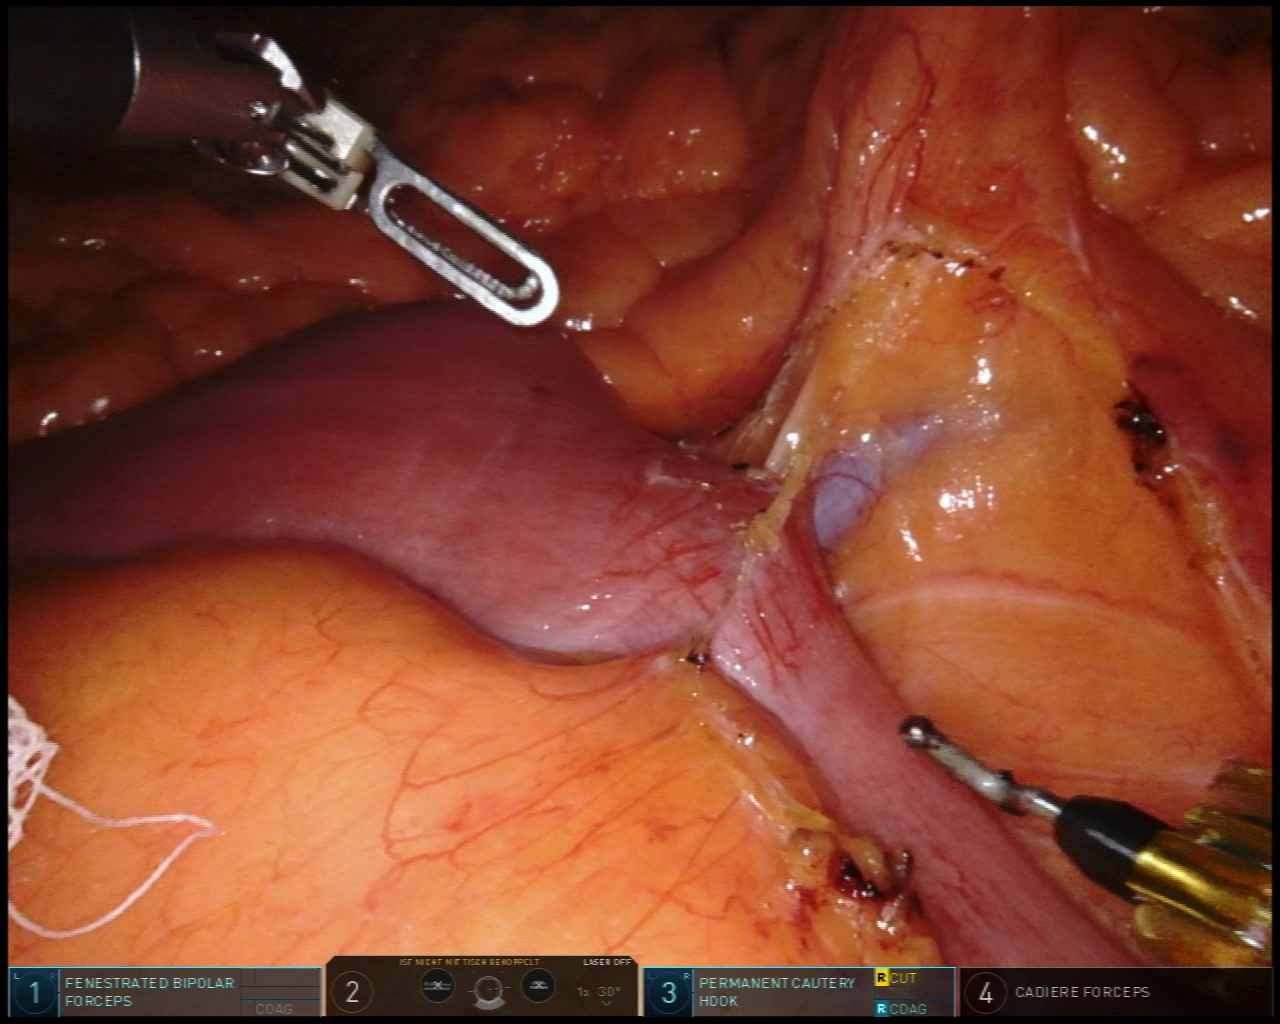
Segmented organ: intestinal_veins
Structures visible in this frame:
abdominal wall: no
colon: yes
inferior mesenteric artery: no
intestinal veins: yes
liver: no
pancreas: no
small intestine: no
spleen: no
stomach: no
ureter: no
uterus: no
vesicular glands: no